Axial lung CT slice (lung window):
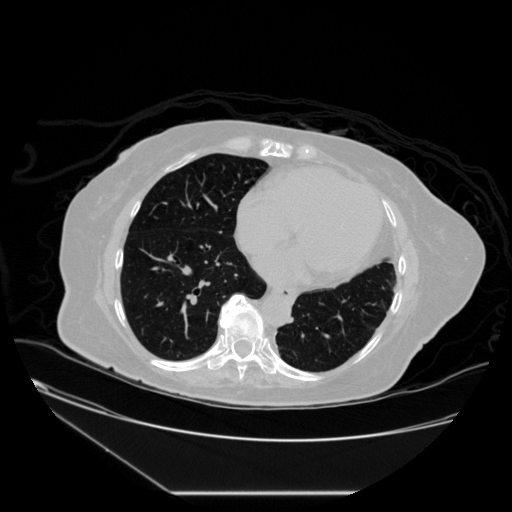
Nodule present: no